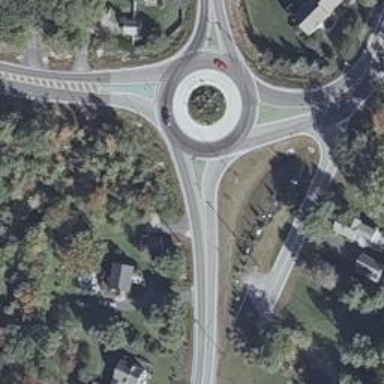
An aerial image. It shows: Secondary road with asphalt surface leading to roundabout.